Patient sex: M
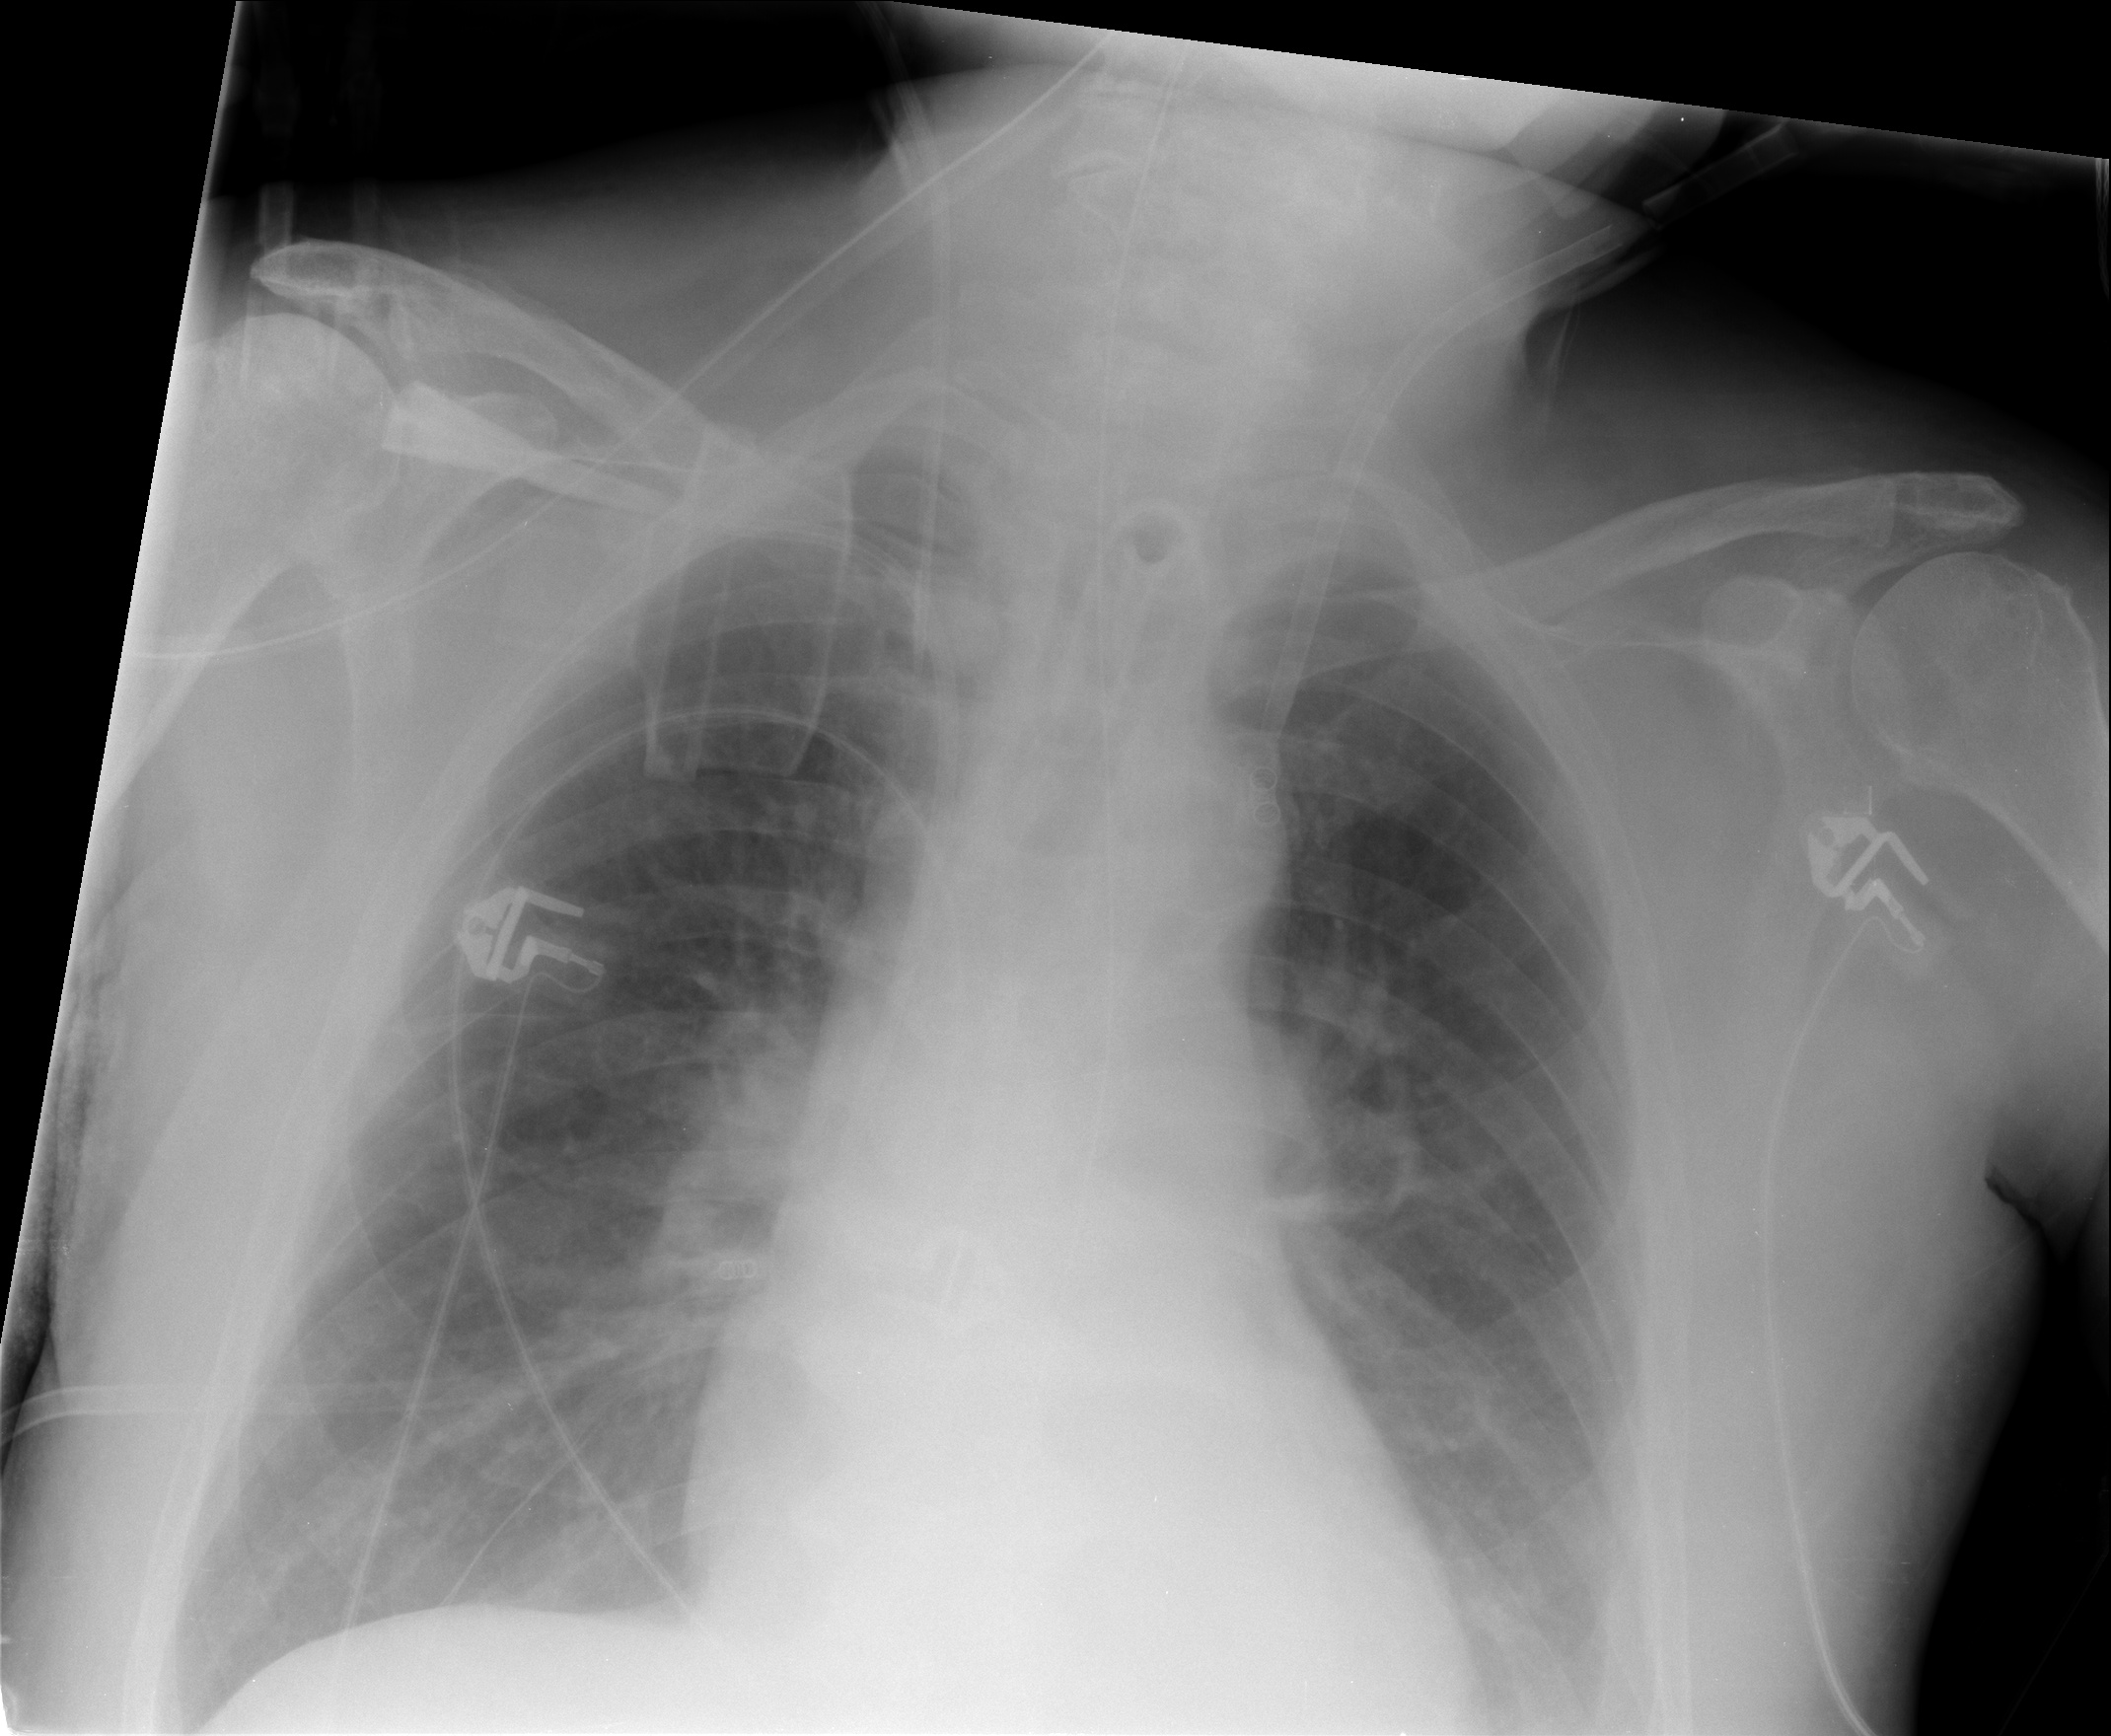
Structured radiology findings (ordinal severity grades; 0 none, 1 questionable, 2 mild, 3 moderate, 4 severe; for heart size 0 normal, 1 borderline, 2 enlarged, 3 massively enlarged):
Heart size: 0
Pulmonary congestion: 2
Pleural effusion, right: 2
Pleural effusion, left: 3
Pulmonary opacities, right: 0
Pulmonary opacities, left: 1
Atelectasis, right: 0
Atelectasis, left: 0